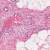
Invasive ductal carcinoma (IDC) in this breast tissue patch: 0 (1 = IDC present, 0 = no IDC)